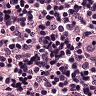
Metastatic tissue present: no